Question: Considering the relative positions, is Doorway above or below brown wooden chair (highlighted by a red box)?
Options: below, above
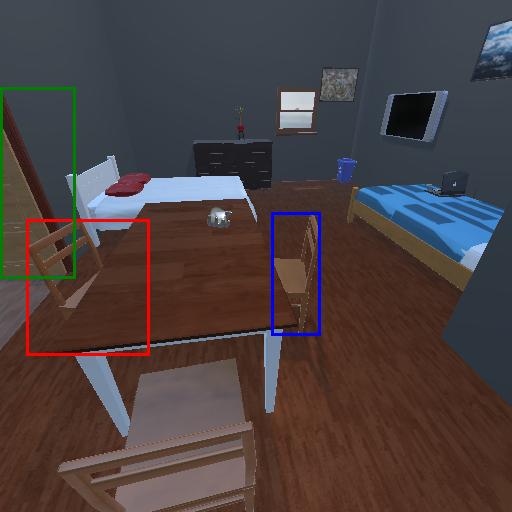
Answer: below